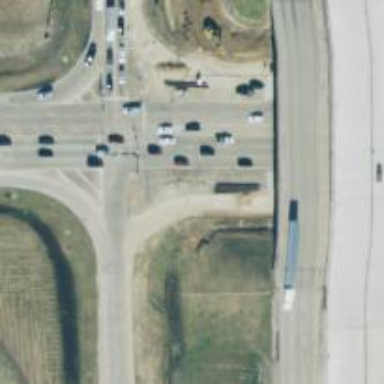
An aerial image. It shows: Secondary road with frontage road alongside.